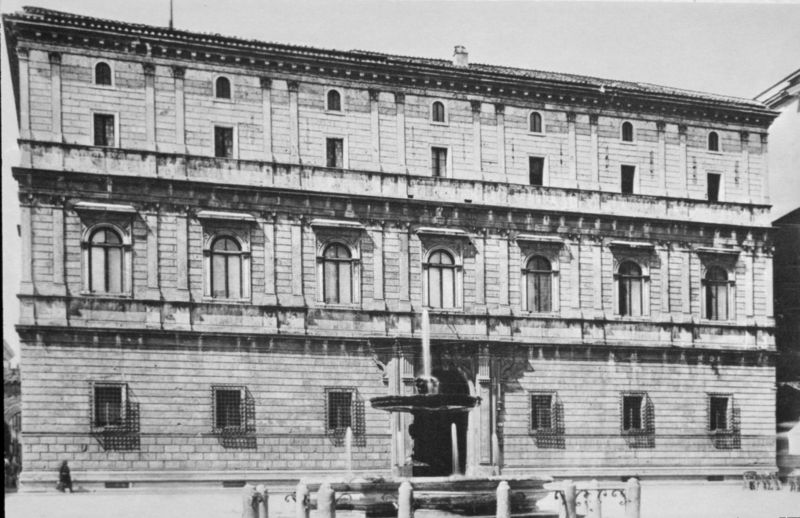
Titel: Palazzo Giraud-Torlonia (Fassade)
Standort: Roma
Institution: Palazzo Giraud-Torlonia
Schlagwörter: himmel, wasser, weiß, fenster, frankreich, frau, grau, licht, pfeiler, schwarz, strasse, säule, säulen, tür, dach, gebäude, haus, wand, architektur, mensch, sockel, stein, steine, gitter, sonne, drei, klassizismus, person, frontal, renaissance, brunnen, kamin, schornstein, springbrunnen, bogen, fassade, italien, mauer, fabrik, platz, pilaster, rundbogen, treppe, stuck, stufe, stufen, tor, pfosten, foto, fotografie, bögen, eingang, münchen, palast, palazzo, schwarz weiss, kapitelle, rom, photo, fries, portal, rustika, fensterreihen, sims, gesims, fenstergitter, gefängnis, quader, florenz, etagen, geschosse, fontäne, stockwerke, gebäuse, gebälk, klassizistisch, bauwerk, lisenen, haupteingang, attika, rustiziert, medici, rundbogenfenster, ordnung, sockelzone, zonen, wandgliederung, rustifizierung, stadtschloss, universität, retro, endland, englans, fassande, rustiko, florent#